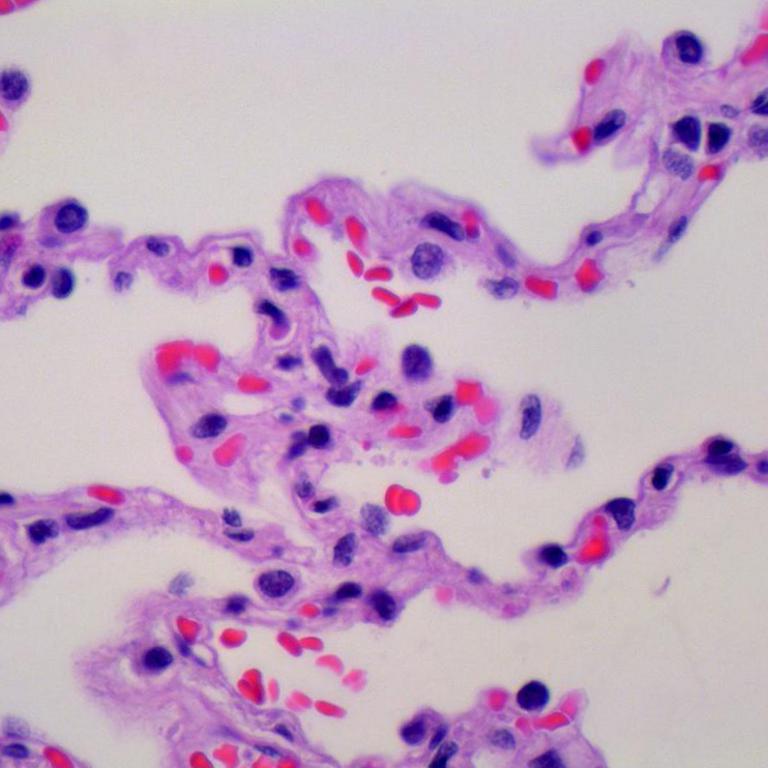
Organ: lung
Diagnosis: benign